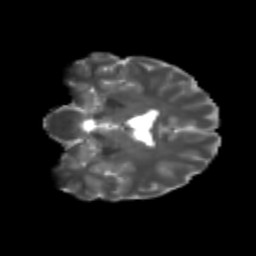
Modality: T2w
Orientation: coronal
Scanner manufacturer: siemens
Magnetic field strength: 3 T
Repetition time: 4.16 s
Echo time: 0.0806 s